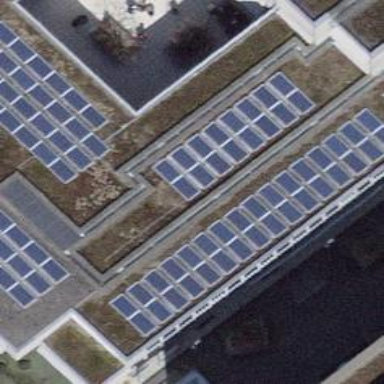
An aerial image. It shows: Solar power generator using photovoltaic panels.